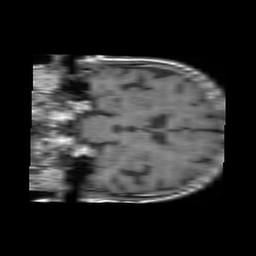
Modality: T1w
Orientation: coronal
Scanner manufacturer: philips
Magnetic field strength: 1.5 T
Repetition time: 0.7053 s
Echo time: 0.015 s